Question: I try to create a listview where elements with no children can have an edit button. When the user clicks to this button a popup menu should appear.

Here is the code inside a singe JQM page.
'''
<div data-role="content">
<ul data-role="listview">
<li>
<h3>Colors</h3>
<ul>
<li>Blue
<p class="edit">
<a href="#" onclick="openEditMenu()" data-role="button"
data-icon="gear" data-inline="true" data-iconpos="notext">Edit</a>
</p>
</li>
<li>Orange</li>
<li>Purple</li>
</ul>
</li>
<li><h3>Item</h3>
<p class="edit">
<a href="#" onclick="openEditMenu()" data-role="button"
data-icon="gear" data-inline="true" data-iconpos="notext">Edit</a>
</p></li>
</ul>
</div>
<div data-role="popup" id="popupMenu">
<ul data-role="listview" data-inset="true" >
<li data-role="divider" data-theme="a">Edit Element</li>
<li><a href="#">Edit</a></li>
...
</ul>
</div>
<script>
function openEditMenu() {
$('#popupMenu').popup('open');
}
</script>
'''
On the first level this works like expected. If you navigate to the second level of the nested list, the popup is not shown.
I saw that popups in JQM has to be placed on the same page. It seems that JQM does not find the popup on the subpages of the listview.
Has somebody realized successfully such a solution or it is not possible with the popup feature of JQM 1.2?
<URL>
Thanks for tipps or suggestions.
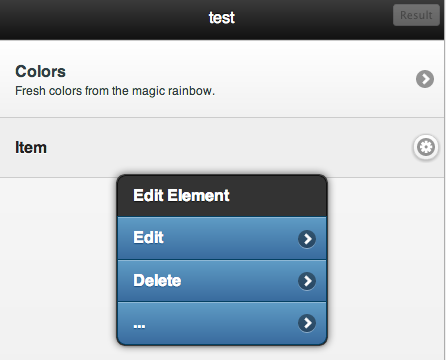
Answer: As you said in the comments above, from the jQm documentation ''.
What you could try is clone the popup and attach it to the other page. Then you have re-initialize and open it.
You could try something like:
'''
var nestedLiPage = $(".ui-page-active");
$('#popupMenu').clone().appendTo(nestedLiPage).popup().popup('open');
'''